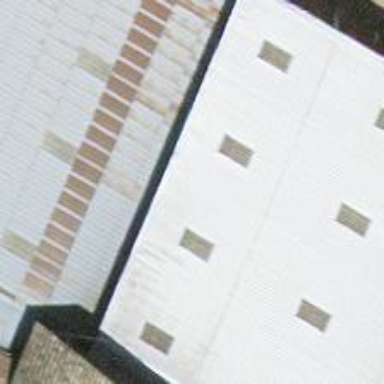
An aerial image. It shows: Farm auxiliary building.